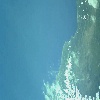
Label: water